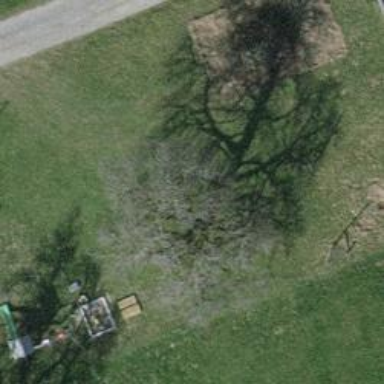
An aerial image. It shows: Beautiful tree in nature.